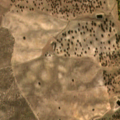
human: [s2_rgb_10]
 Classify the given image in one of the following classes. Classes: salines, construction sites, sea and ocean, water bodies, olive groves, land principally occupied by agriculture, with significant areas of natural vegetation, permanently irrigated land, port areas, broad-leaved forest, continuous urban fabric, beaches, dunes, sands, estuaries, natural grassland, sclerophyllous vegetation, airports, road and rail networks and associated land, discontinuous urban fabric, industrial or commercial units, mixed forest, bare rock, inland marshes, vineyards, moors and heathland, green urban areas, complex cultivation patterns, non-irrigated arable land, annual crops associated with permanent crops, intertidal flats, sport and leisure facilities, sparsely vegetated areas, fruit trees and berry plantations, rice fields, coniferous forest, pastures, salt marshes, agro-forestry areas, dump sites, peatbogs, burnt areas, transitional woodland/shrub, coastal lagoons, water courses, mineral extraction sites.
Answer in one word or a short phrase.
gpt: non-irrigated arable land, olive groves, pastures, agro-forestry areas